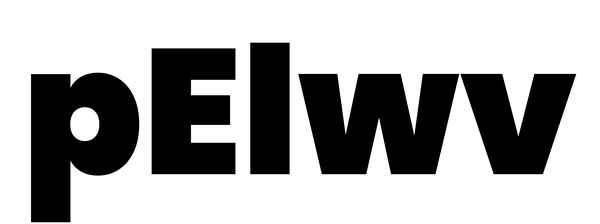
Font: Poppins-Black